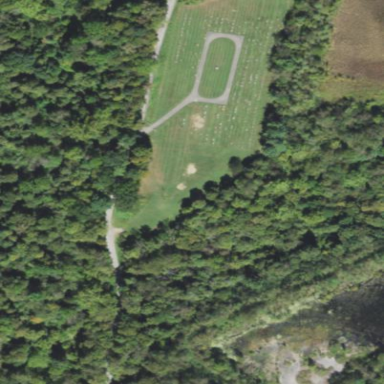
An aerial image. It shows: Cemetery.